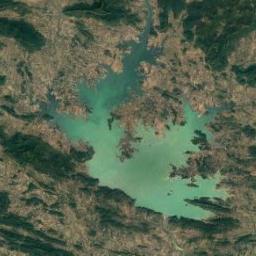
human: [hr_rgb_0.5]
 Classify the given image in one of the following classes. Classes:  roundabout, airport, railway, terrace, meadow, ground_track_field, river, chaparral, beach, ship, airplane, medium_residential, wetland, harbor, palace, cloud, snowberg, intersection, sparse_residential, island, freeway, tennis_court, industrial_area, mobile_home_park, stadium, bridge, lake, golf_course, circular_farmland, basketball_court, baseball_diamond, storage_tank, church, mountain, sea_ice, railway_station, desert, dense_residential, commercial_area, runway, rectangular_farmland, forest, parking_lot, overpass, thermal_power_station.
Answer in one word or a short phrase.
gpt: lake